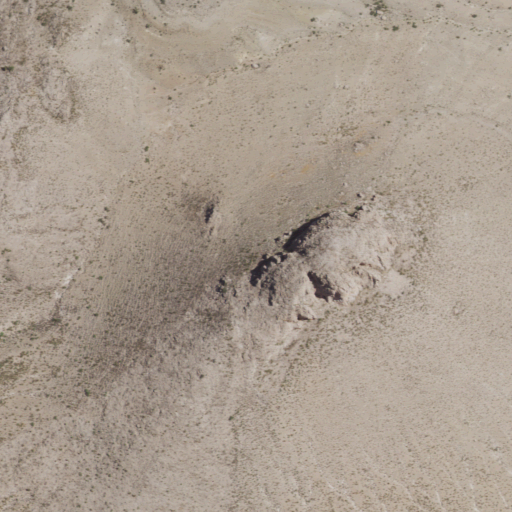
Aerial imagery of mountain in New Mexico named Sentinel Butte containing grassland and shrub